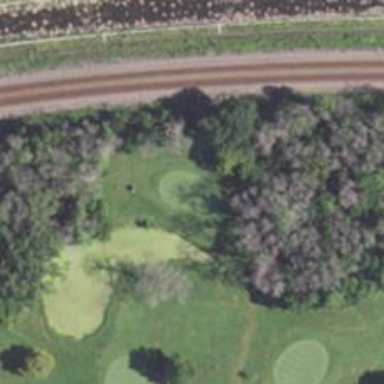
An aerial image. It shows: Golf hole.